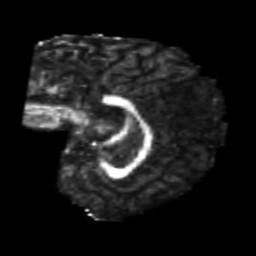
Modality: FA
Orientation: sagittal
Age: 20
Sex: female
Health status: healthy
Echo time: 0.074 s